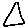
Label: triangle